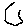
Label: hexagon